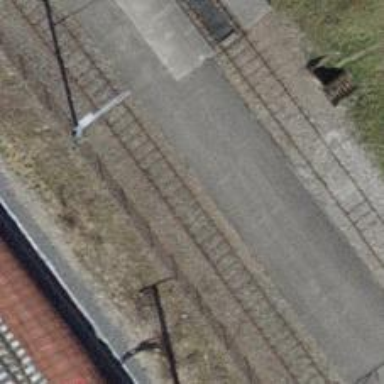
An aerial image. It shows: Single-track electrified railway with contact line. It is spur line for service.